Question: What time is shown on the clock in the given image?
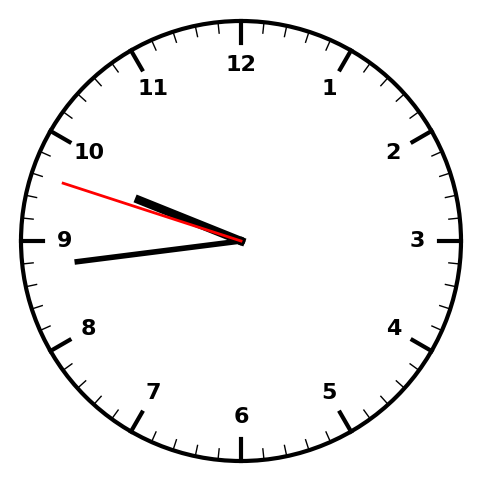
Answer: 09:43:48